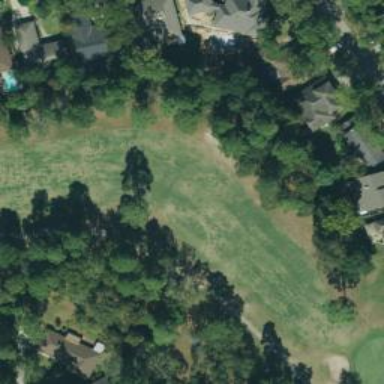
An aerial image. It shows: Path used for both walking and golf.